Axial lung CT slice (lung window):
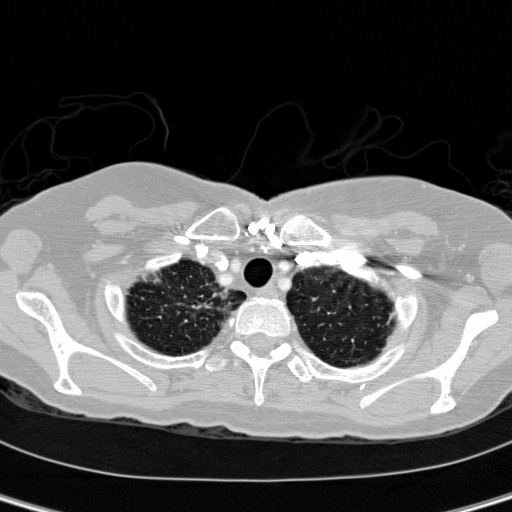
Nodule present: no